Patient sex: F
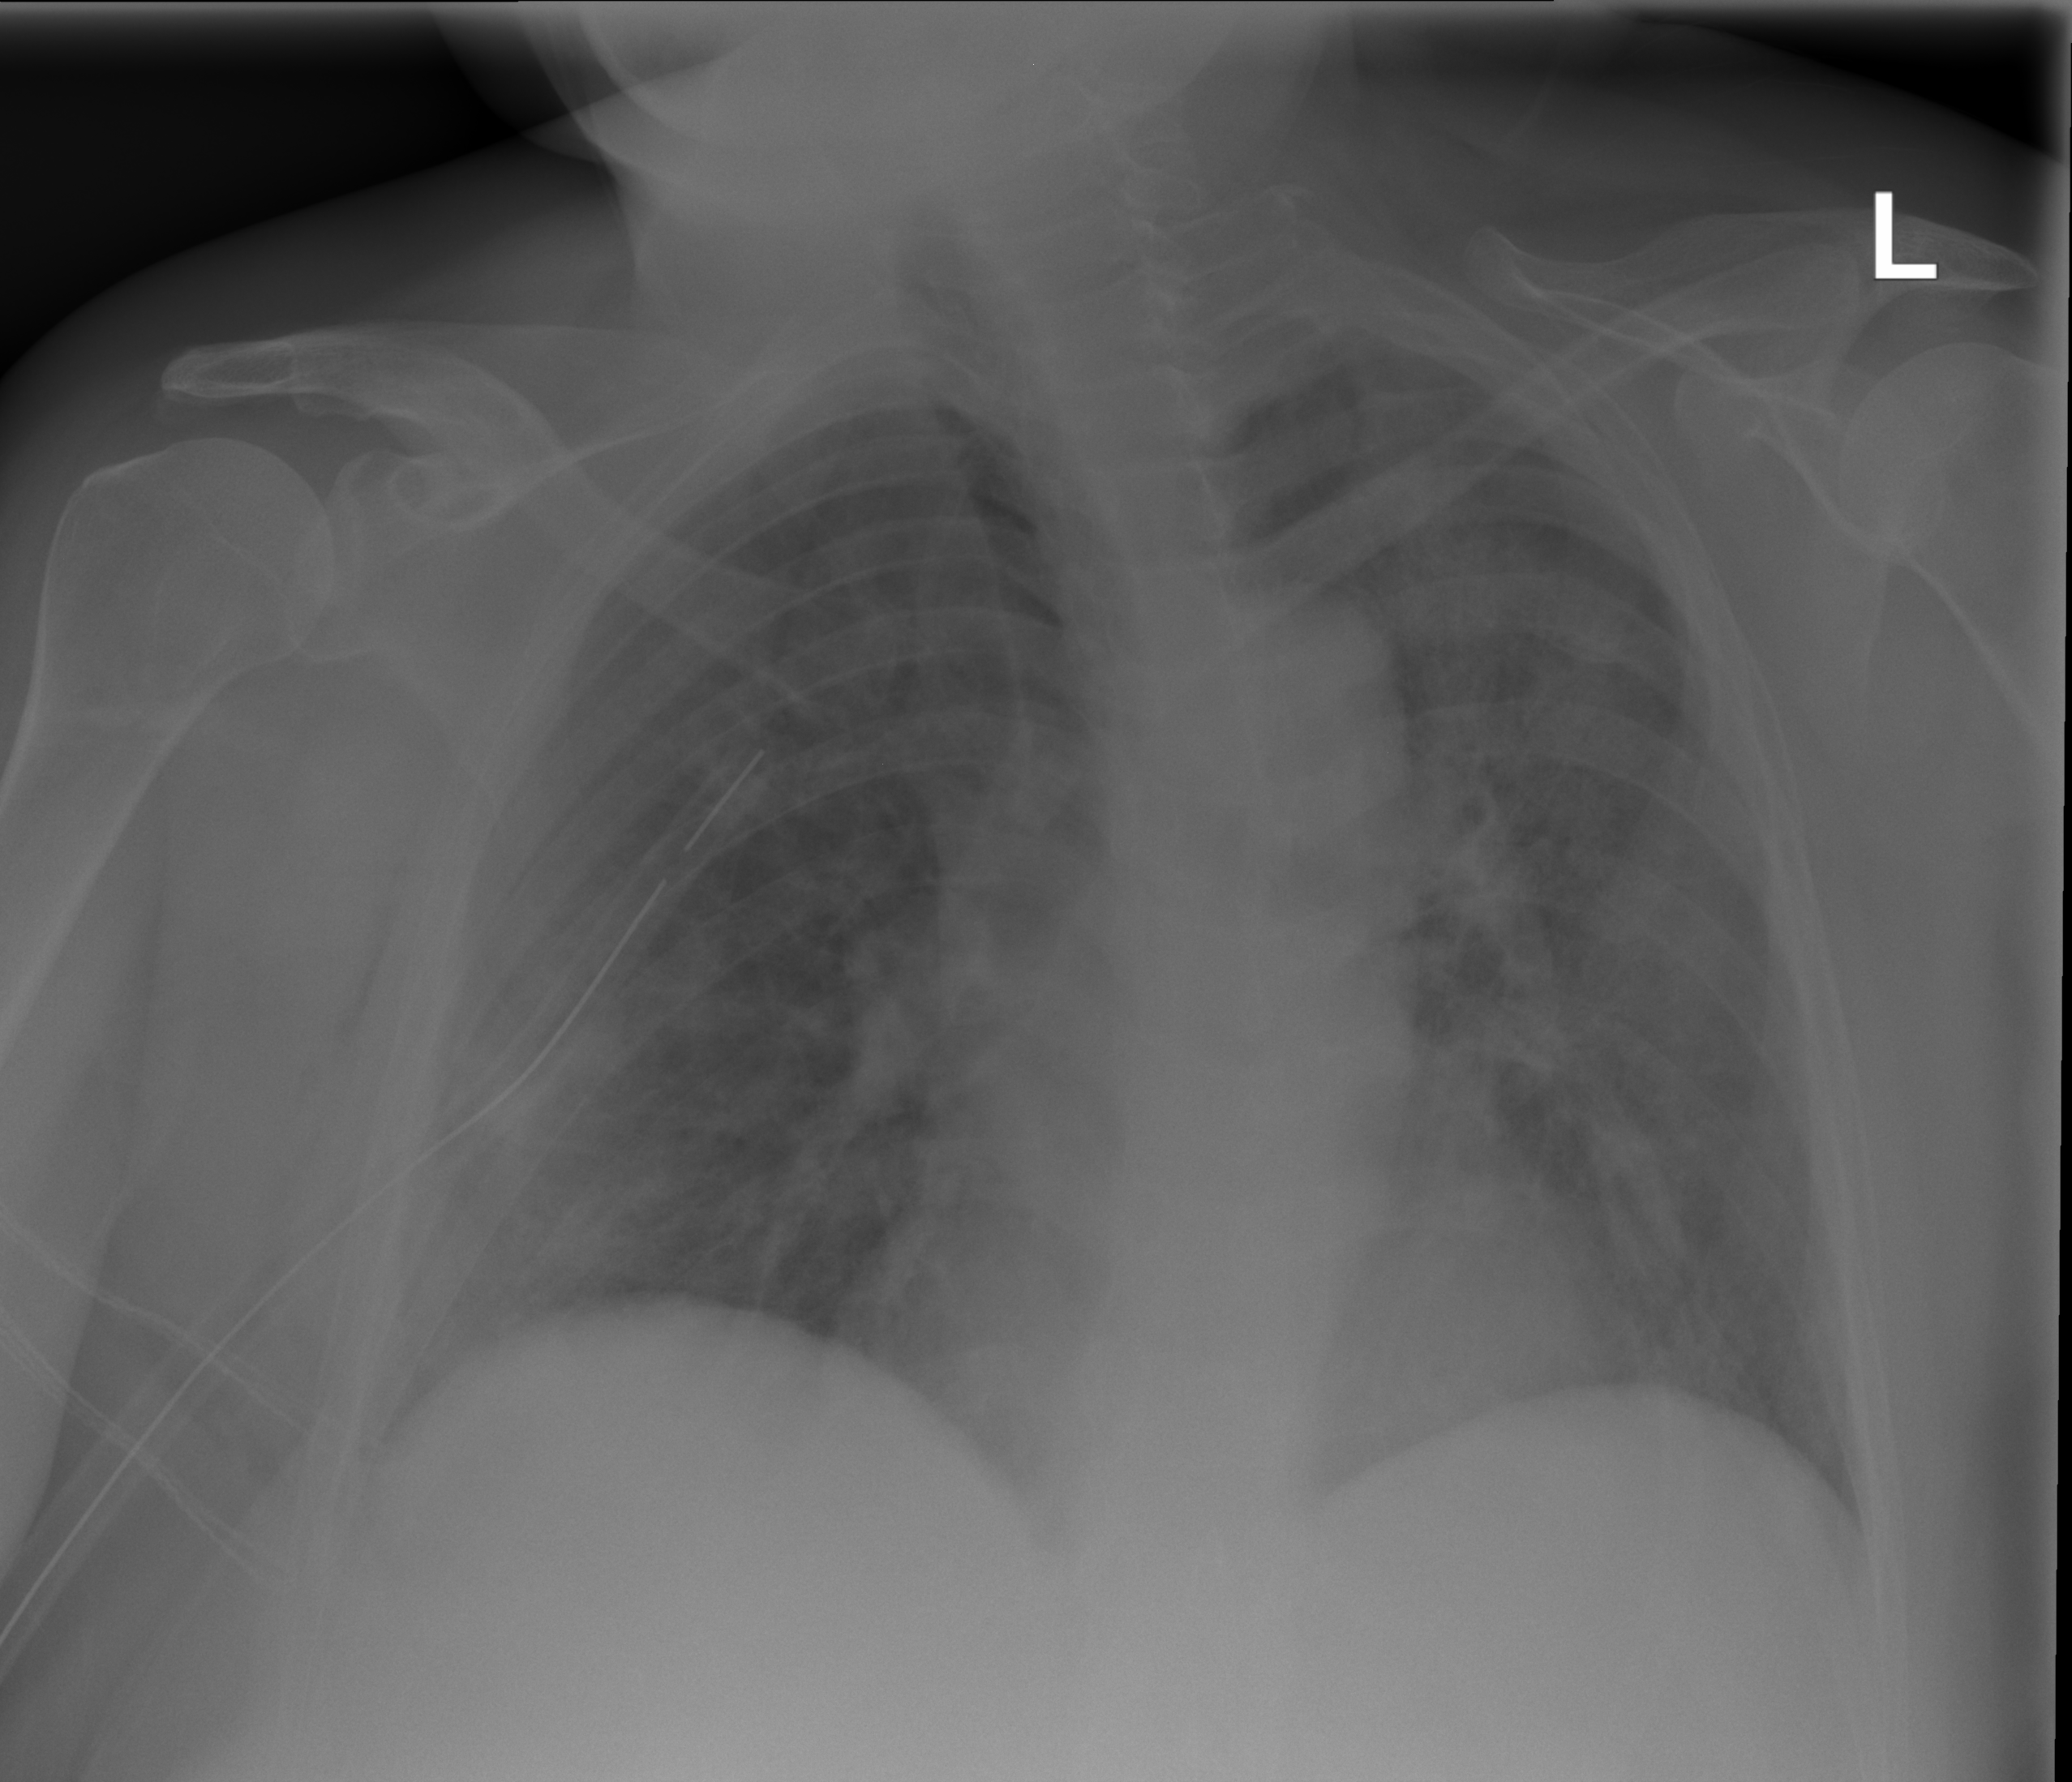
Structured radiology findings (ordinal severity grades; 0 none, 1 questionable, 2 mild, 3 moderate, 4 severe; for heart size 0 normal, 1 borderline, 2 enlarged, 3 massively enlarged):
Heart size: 2
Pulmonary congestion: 3
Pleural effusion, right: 0
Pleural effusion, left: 0
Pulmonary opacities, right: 3
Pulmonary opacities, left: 3
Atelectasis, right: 3
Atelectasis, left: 3